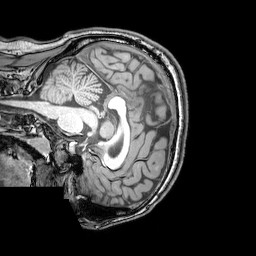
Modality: T1w
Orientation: sagittal
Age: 21
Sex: male
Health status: healthy
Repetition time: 0.081 s
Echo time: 0.037 s